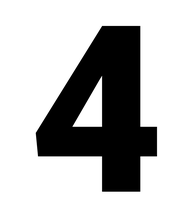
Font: Roboto_Black